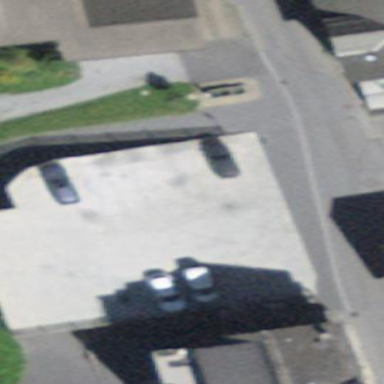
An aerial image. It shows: Rooftop parking area.